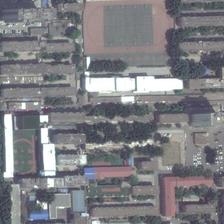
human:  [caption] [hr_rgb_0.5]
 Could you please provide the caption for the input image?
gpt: a football field locates in some apartments with a small playground .

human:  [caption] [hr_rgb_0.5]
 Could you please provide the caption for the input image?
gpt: a square playground and many trees surrounded .

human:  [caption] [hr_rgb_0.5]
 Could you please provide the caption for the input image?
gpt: many buildings and green plants are around two playgrounds in different sizes .

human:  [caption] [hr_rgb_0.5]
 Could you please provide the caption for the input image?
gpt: a large playground is surroundededed by many long buildings and some green trees .

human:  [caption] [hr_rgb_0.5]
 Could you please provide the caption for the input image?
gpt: two playgrounds are surrounded by many trees and buildings .